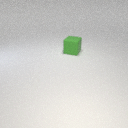
large green rubber cube